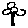
Label: flower